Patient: sex F, age 38
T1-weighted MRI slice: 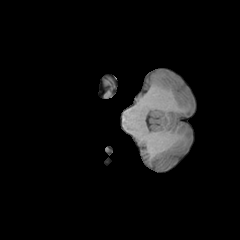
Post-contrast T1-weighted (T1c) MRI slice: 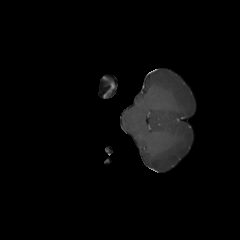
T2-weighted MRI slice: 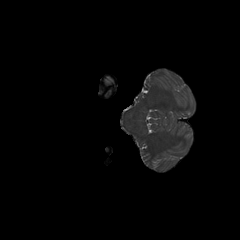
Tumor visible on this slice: no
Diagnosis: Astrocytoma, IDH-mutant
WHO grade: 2